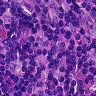
Metastatic tissue present: no